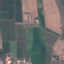
Land use / land cover class: PermanentCrop